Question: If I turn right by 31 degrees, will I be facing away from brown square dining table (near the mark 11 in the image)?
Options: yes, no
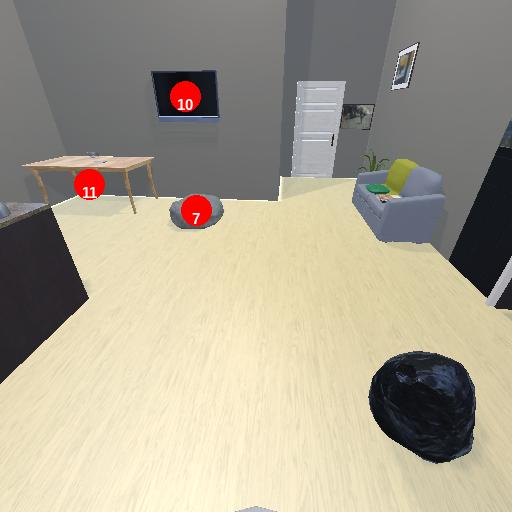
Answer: yes